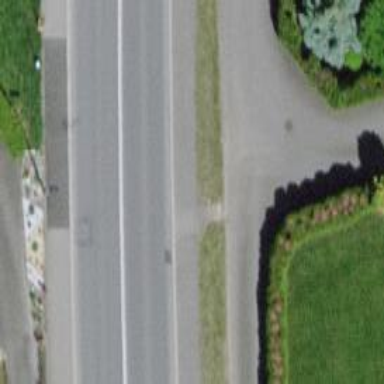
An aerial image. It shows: Asphalt road designated as living street.